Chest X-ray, PA view. Patient: 32 years old, sex F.
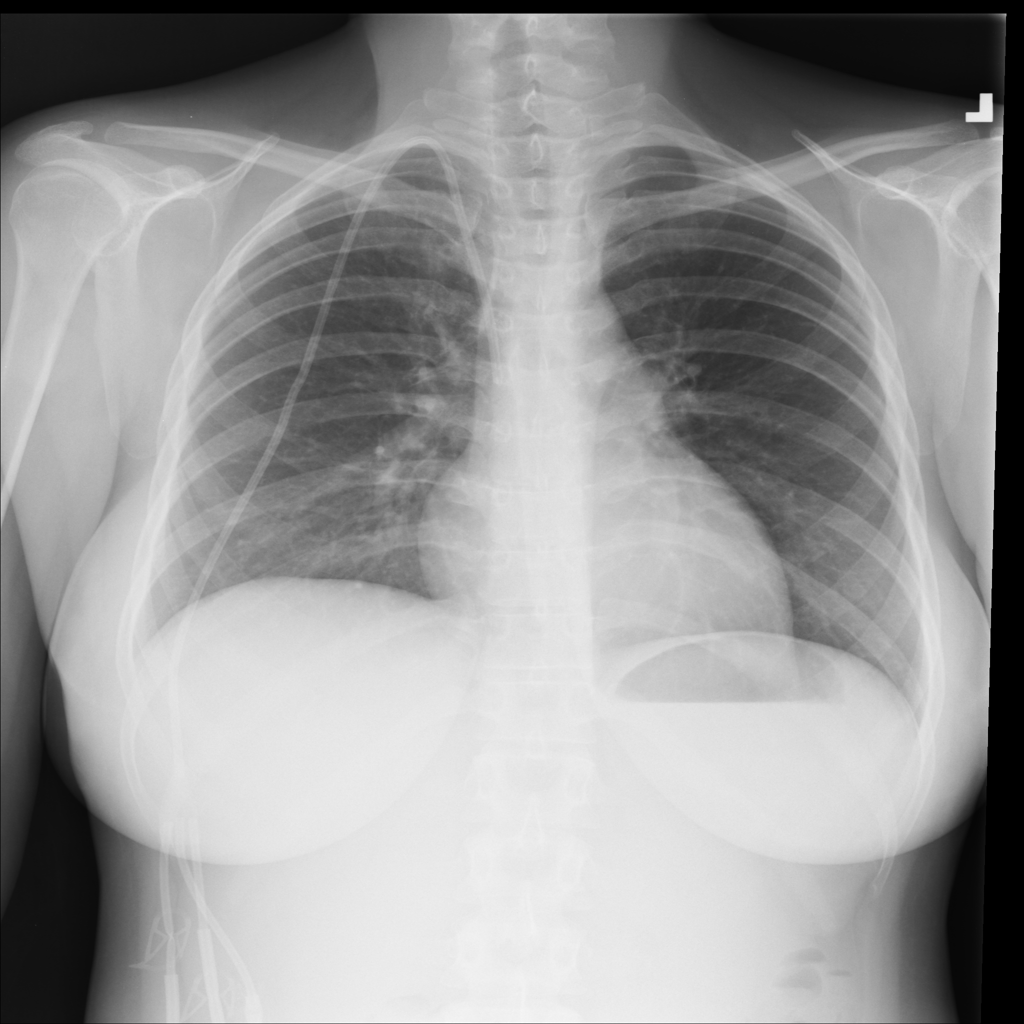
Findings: No Finding